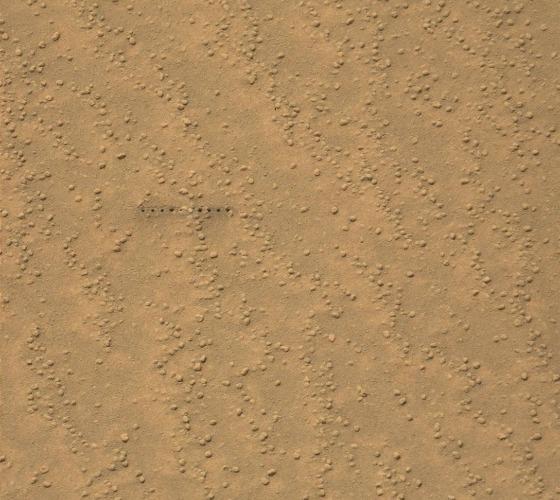
Terrain classes present: Gravel / Sand / Soil